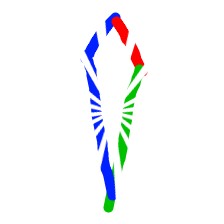
Shape: kite